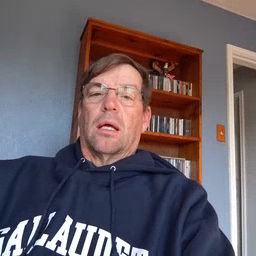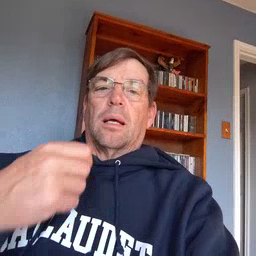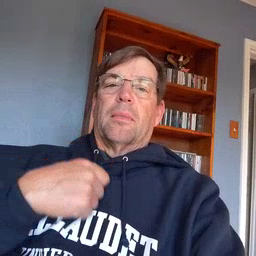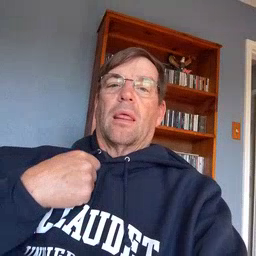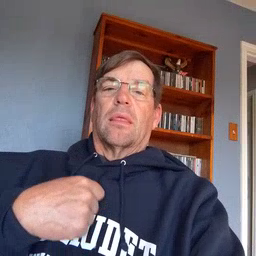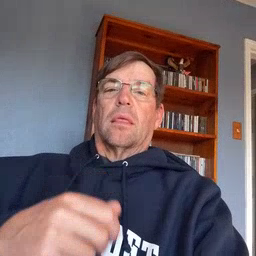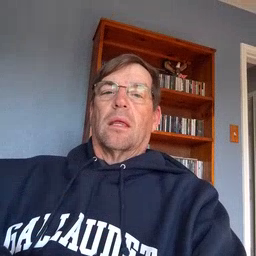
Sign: bath